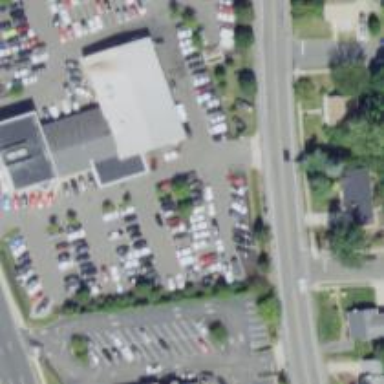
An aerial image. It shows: Building that houses car shop.